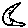
Label: moon